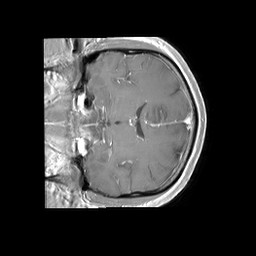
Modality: T1w
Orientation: coronal
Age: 50
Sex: male
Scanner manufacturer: philips
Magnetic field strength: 3 T
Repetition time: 0.3207 s
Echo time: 0.002302 s